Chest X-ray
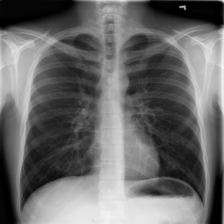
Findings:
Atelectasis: negative
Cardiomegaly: negative
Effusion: negative
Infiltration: negative
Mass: negative
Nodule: negative
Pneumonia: negative
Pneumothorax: negative
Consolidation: negative
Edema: negative
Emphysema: negative
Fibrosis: negative
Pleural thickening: negative
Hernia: negative